Interaction volume radius: 5 \u00c5
Interaction volume height: 15 \u00c5
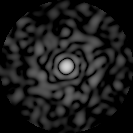
Disorder parameter: 0.8145